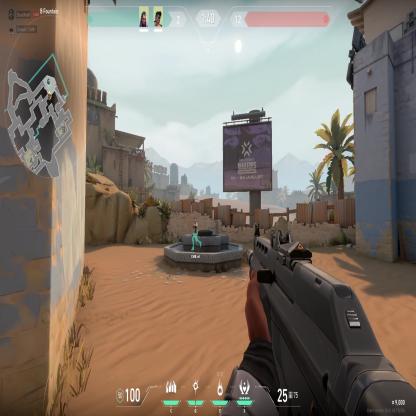
Label: teammate